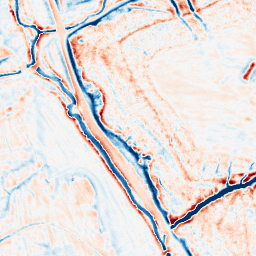
Category: edge_preserving
Decomposition family: bilateral
Decomposition parameters: d: 15
sigma_color: 75
sigma_space: 50
Upsampling method: quadratic
Upsampling parameters: scale: 2
Upsampling scale: 2